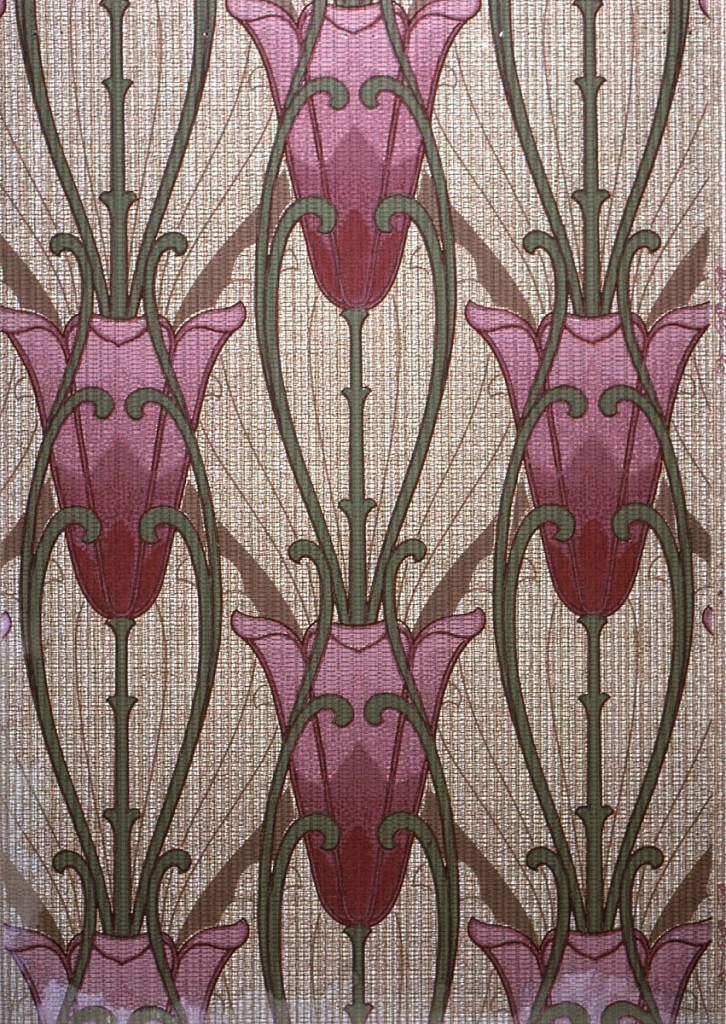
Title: Sidewall - sample
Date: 1906–07
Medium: Machine-printed
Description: Art nouveau; oversized tulips, vertical direction, on long stem and fine line oblong scrolls in the background. A dense texture simulating a weave cover the background. Printed in shades of red, green, brown and tan.